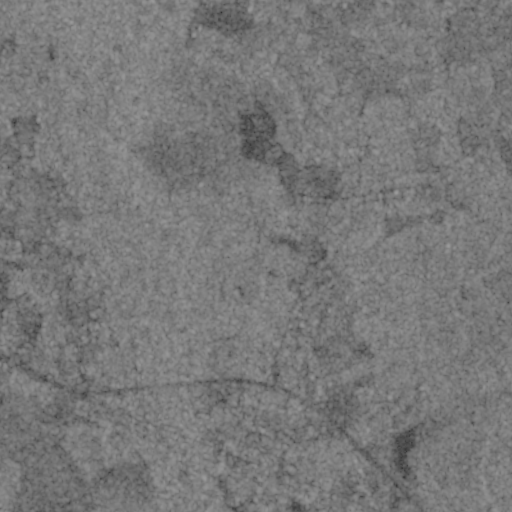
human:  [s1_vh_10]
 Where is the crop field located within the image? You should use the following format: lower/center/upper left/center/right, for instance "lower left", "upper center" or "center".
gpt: The crop field is located in the lower center of the image.
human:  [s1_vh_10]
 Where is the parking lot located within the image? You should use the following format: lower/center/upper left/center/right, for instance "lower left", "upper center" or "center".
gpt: The parking lot is located in the lower center of the image.
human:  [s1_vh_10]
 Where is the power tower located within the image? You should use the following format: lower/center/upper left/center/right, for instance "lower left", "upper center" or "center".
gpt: The power tower is located in the lower left of the image.
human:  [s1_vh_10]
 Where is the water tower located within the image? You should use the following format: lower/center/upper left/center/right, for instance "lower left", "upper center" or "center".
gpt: The water tower is located in the lower center of the image.
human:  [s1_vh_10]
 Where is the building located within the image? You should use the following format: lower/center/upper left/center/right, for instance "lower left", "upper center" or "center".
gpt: The building is located in the lower center of the image.
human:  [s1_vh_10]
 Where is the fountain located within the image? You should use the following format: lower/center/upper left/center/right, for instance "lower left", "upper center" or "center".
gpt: The fountain is located in the lower center of the image.
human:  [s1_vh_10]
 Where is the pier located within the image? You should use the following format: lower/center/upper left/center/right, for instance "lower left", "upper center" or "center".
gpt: The pier is located in the lower center of the image.
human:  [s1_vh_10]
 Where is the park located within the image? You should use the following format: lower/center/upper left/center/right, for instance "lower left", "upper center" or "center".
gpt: There is no park in the image.

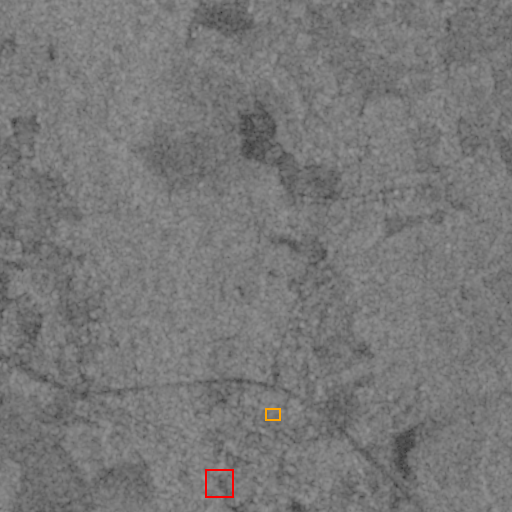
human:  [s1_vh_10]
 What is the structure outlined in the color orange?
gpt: The structure outlined in orange is a crop field.
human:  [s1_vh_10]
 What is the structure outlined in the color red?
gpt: The structure outlined in red is a park.
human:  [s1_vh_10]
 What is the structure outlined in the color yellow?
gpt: There is no yellow outline.